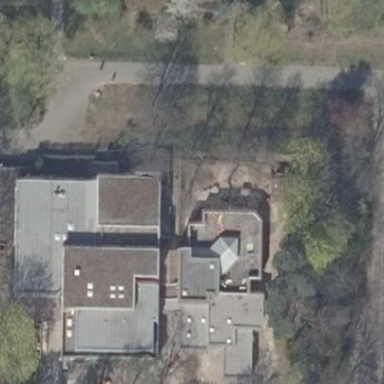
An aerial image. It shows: Kindergarten building.